Field crop: maize
Growth stage: 2
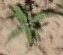
Species: atriplex